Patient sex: F
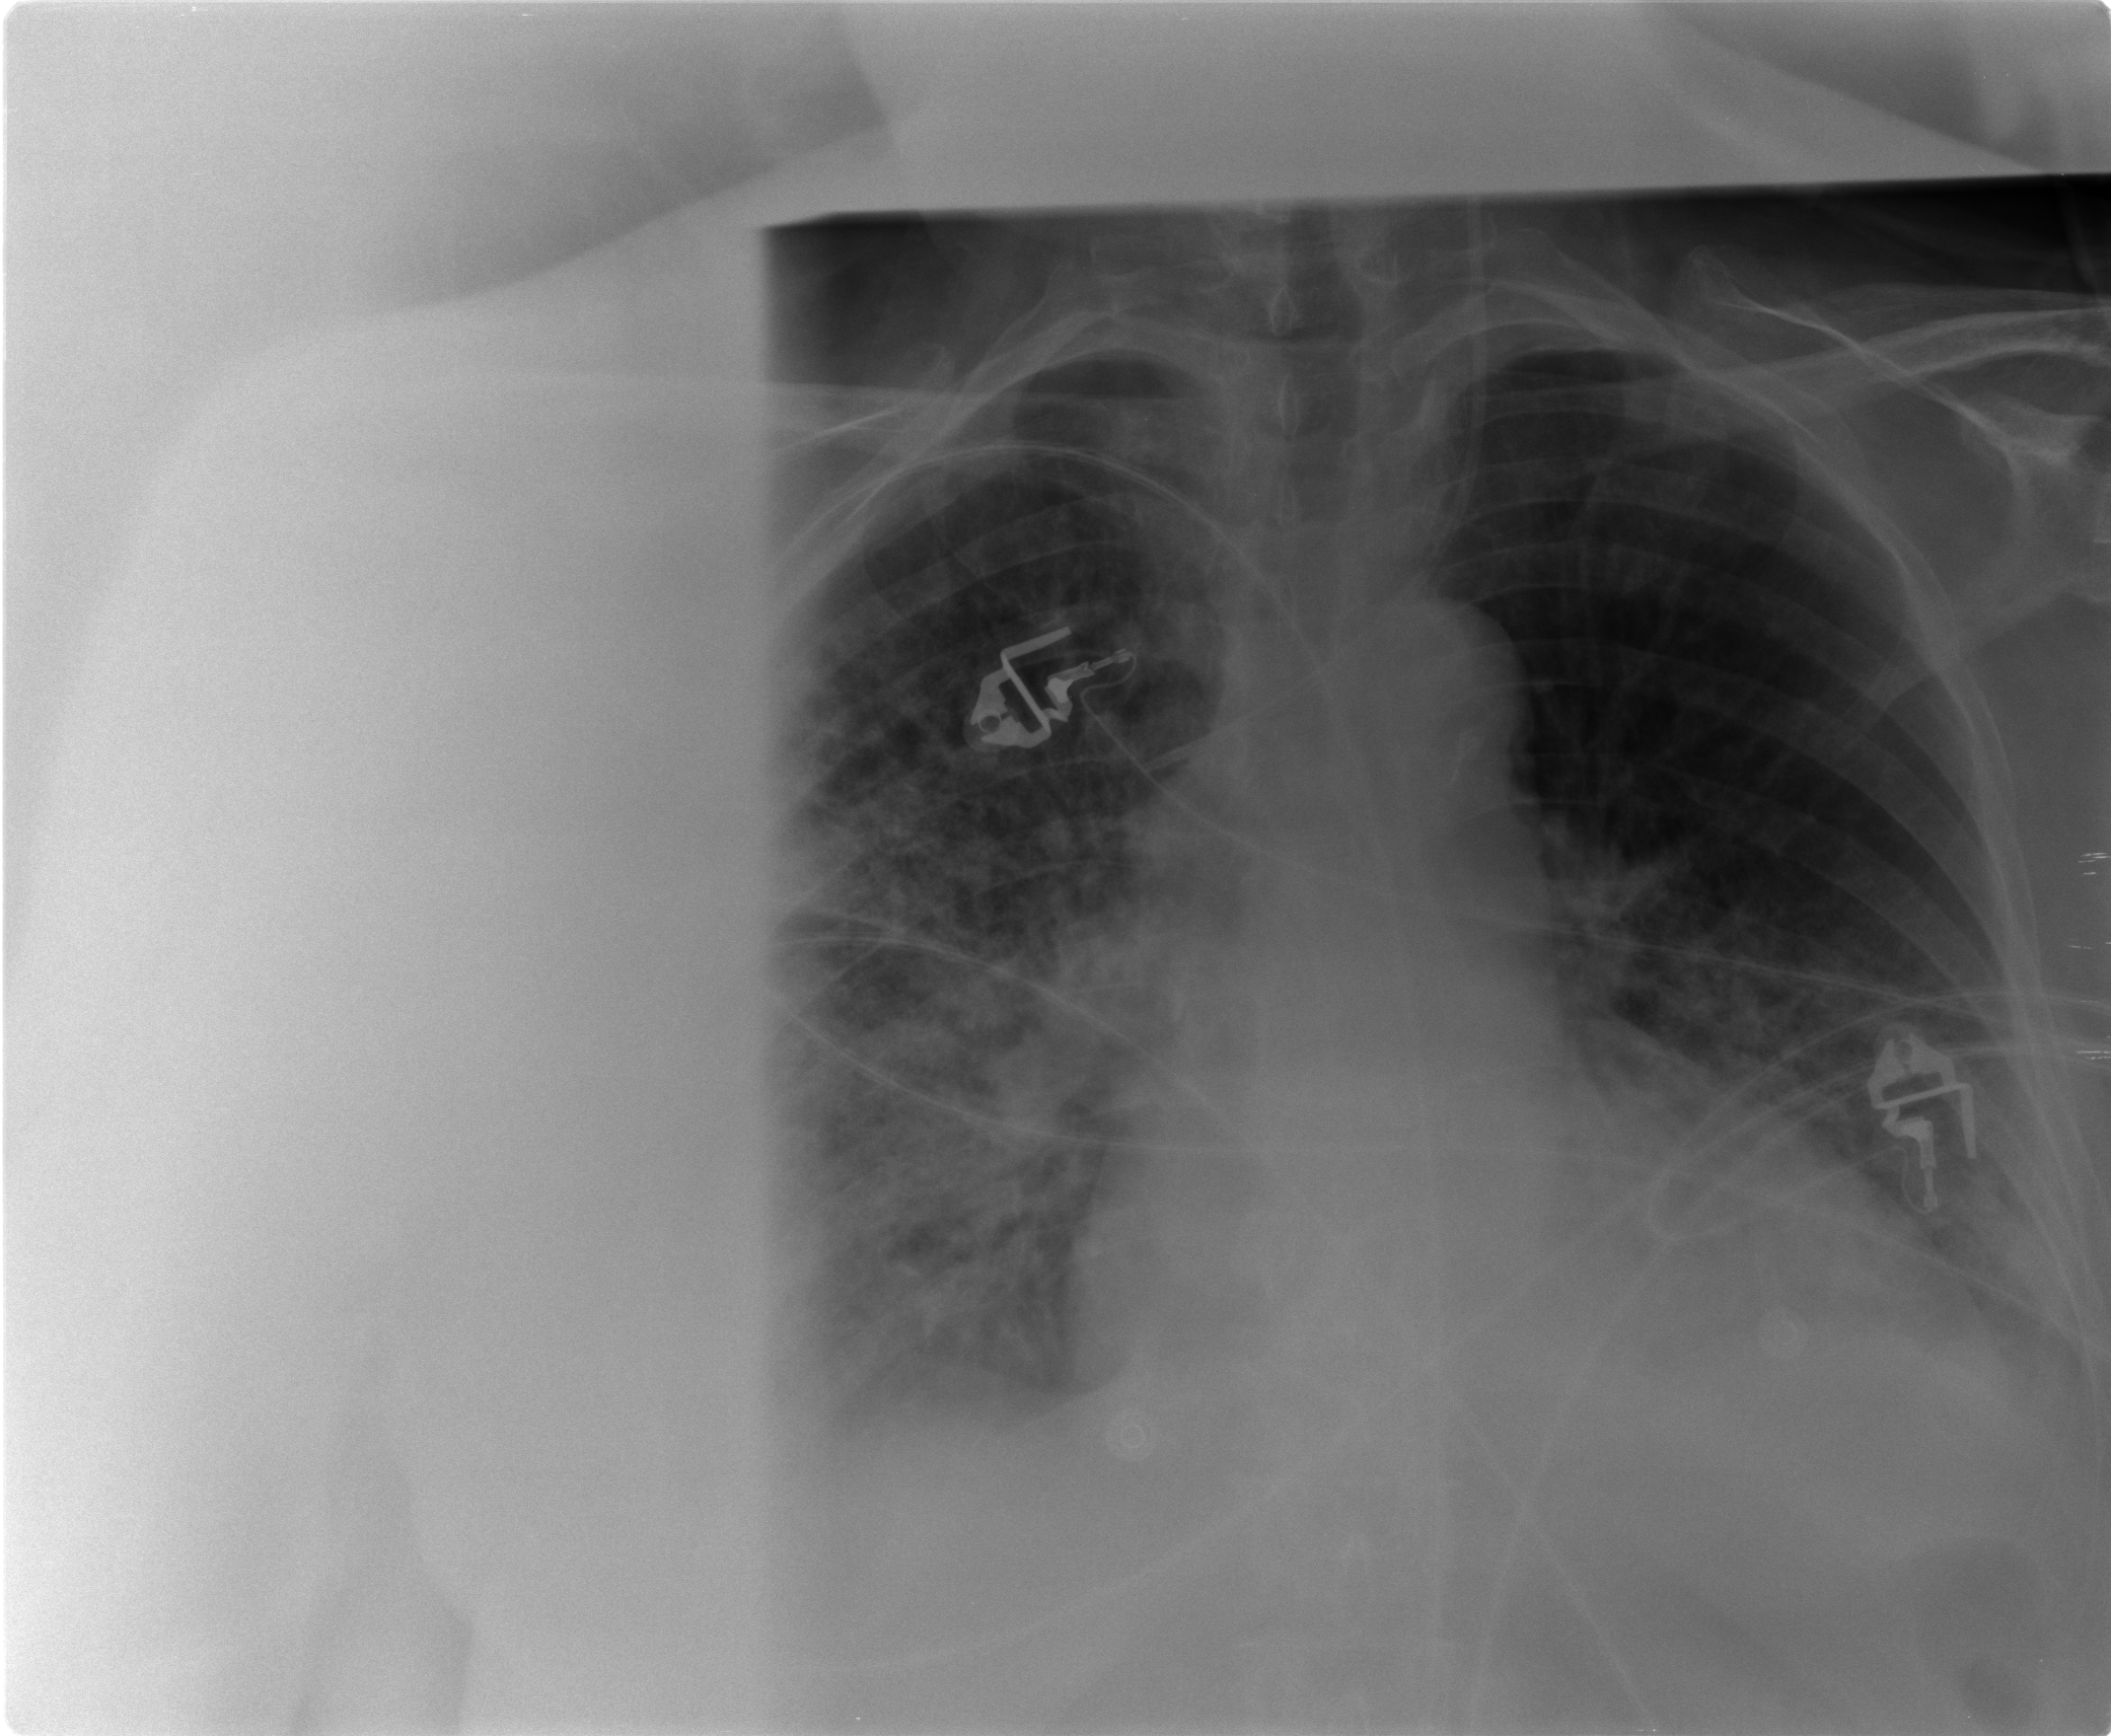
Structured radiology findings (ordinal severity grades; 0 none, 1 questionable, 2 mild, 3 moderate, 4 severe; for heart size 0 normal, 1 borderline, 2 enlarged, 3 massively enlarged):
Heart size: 2
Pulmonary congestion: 2
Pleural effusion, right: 2
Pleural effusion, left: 2
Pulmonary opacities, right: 3
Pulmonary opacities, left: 2
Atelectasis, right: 3
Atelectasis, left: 2